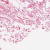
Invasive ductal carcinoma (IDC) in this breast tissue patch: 0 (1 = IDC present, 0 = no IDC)